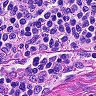
Metastatic tissue present: no